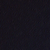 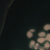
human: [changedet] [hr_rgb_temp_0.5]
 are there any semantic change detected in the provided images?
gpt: Many small artificial islands made of dredged sand and rocks appear on the bottom left corner in the sea.